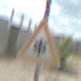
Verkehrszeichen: SchneeOderEisglaette
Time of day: Midday
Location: Outdoor (Suburban)
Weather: PartlyCloudy
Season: Summer
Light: Natural